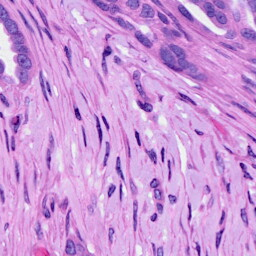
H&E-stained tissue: Ovarian